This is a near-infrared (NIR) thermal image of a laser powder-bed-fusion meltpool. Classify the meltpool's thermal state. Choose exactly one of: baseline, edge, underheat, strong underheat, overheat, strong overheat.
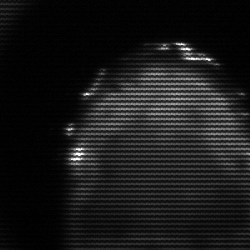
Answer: edge